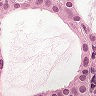
Metastatic tissue present: yes